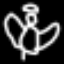
Label: angel